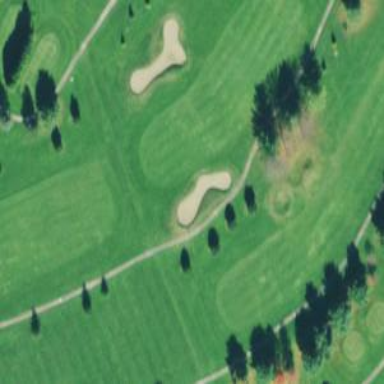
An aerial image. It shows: Pathway for golfing.